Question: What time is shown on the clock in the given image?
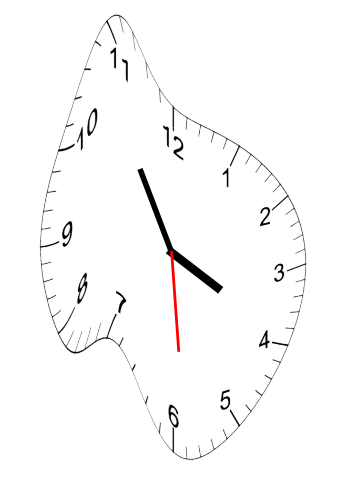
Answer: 03:54:29